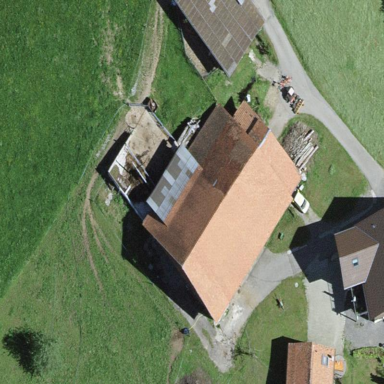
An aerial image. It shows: Farm with farmyard.